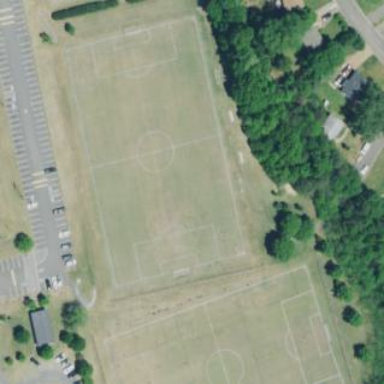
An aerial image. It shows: Grass pitch designated for soccer.